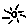
Label: sun